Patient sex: M
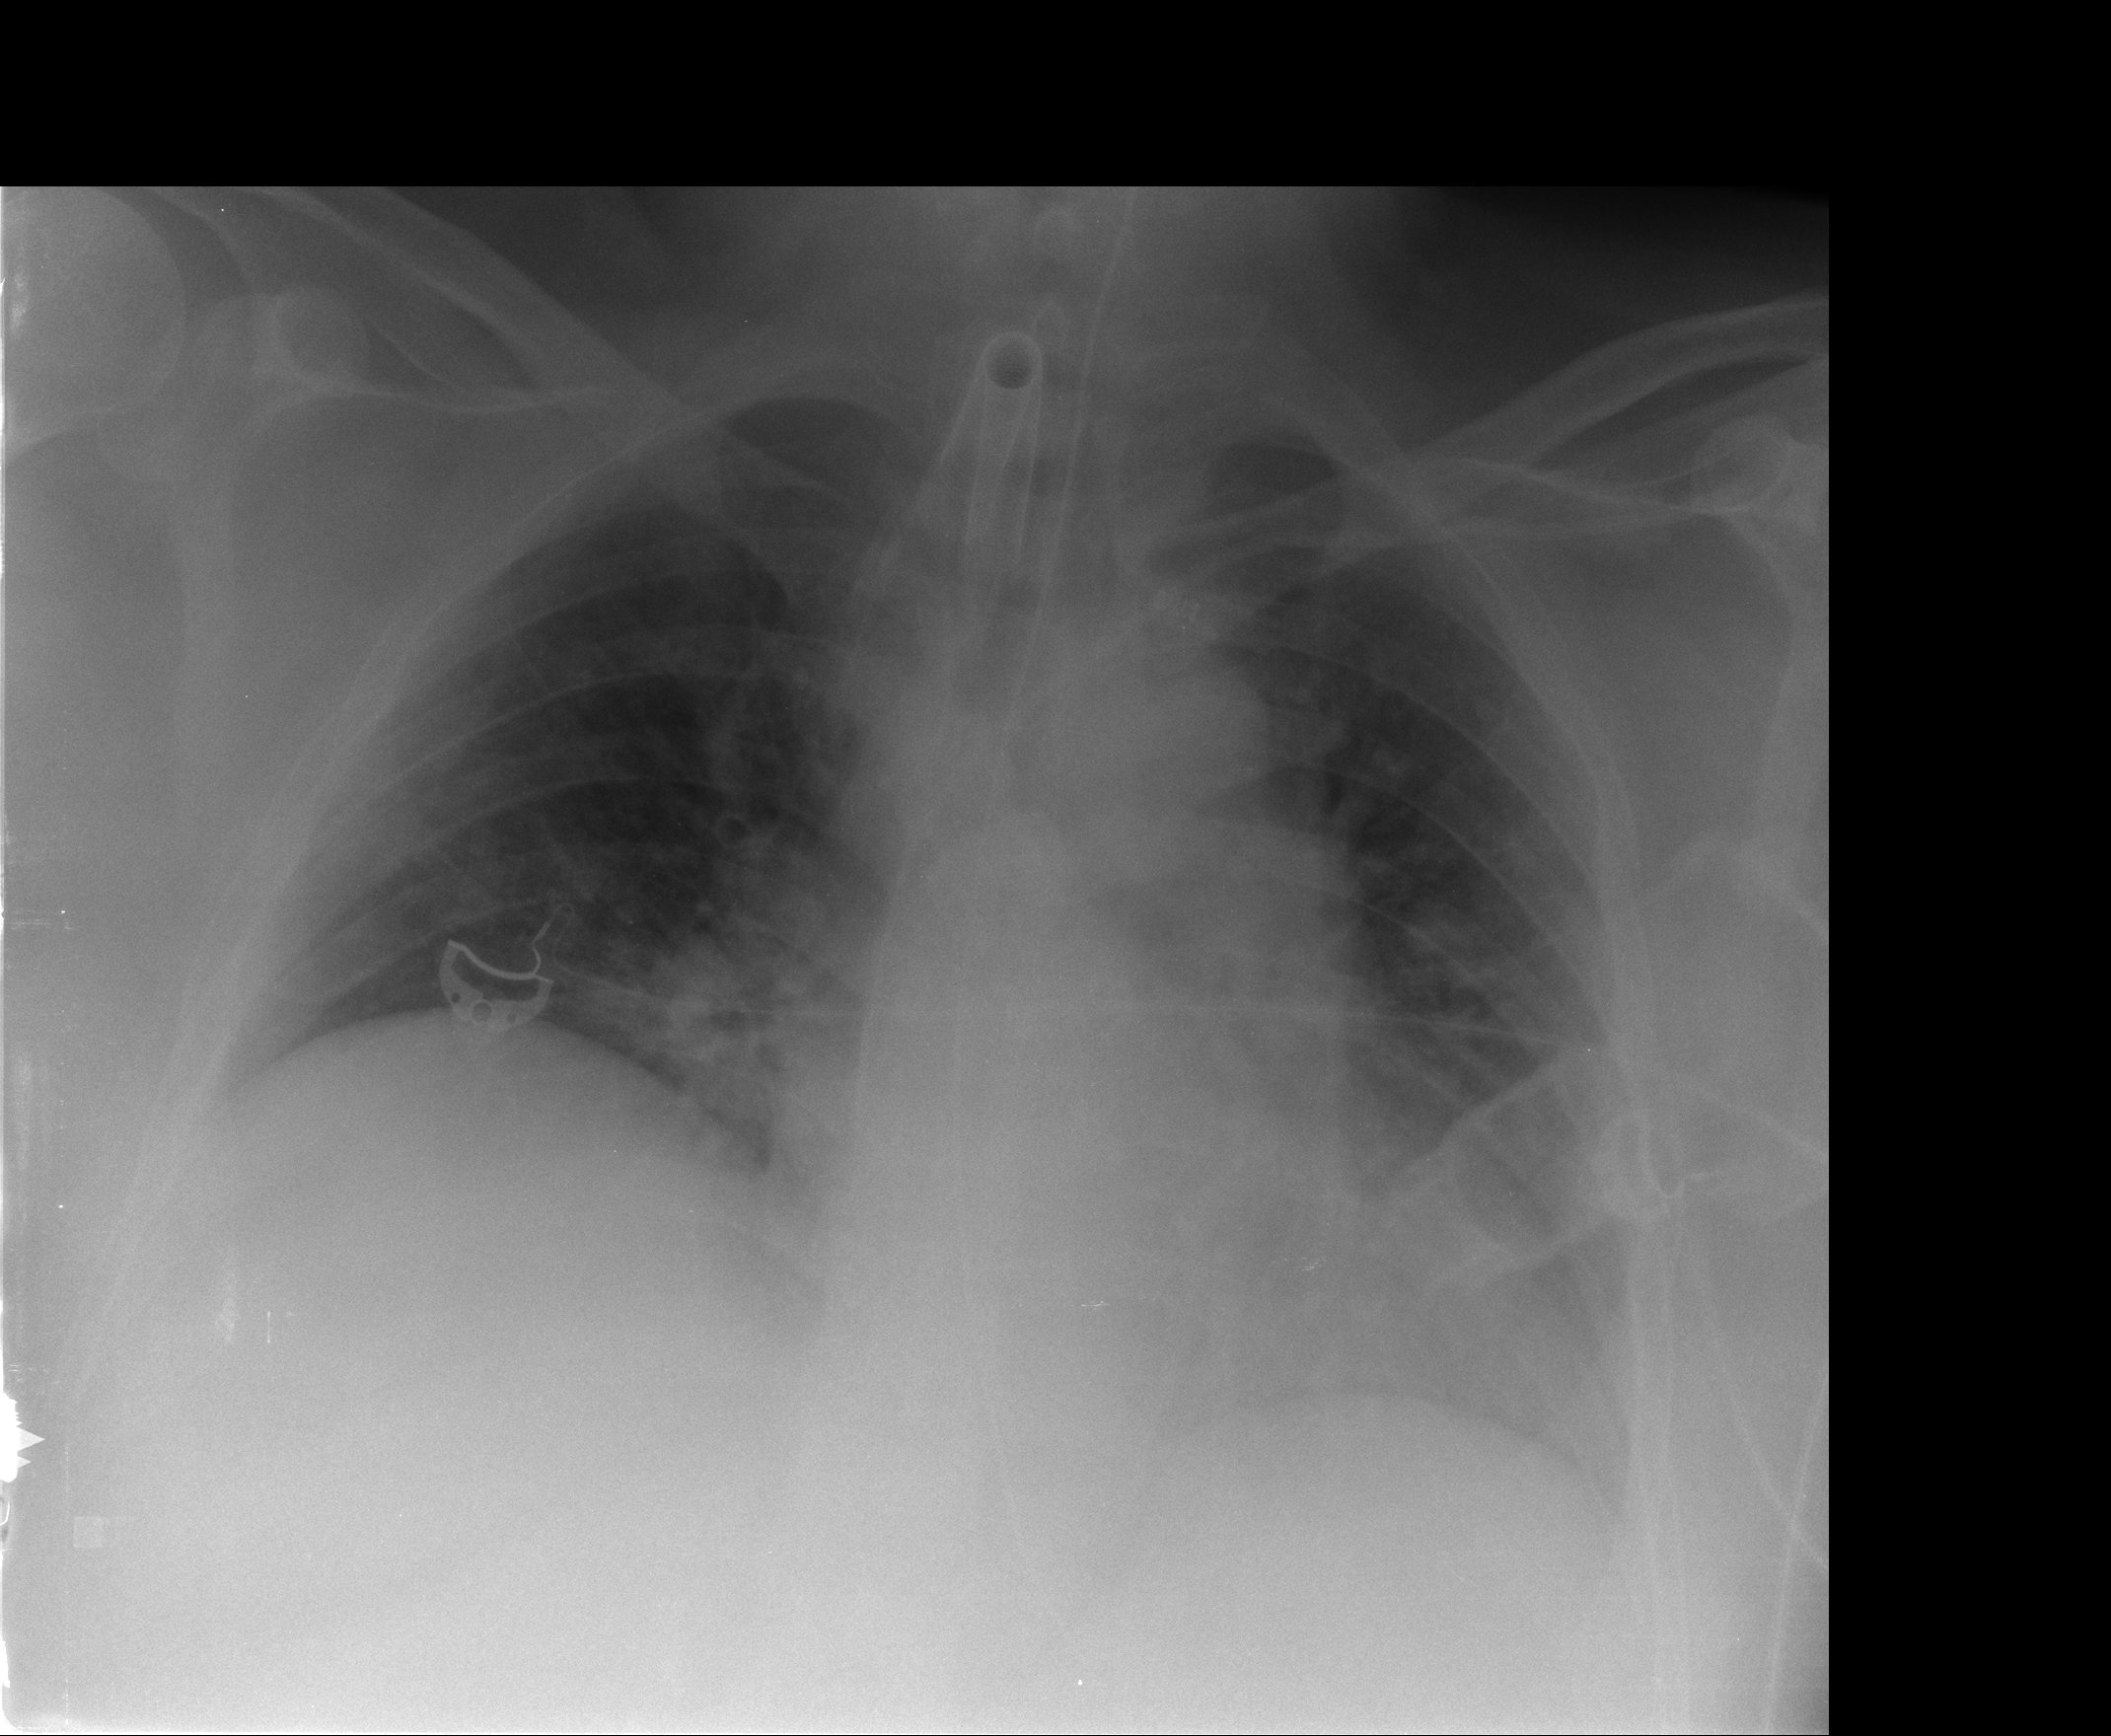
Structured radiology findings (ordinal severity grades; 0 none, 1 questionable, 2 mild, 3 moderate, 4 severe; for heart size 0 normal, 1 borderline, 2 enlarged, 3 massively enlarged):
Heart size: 2
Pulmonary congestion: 0
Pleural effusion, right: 0
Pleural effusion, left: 1
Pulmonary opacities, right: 0
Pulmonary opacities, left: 2
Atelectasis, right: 0
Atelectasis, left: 2